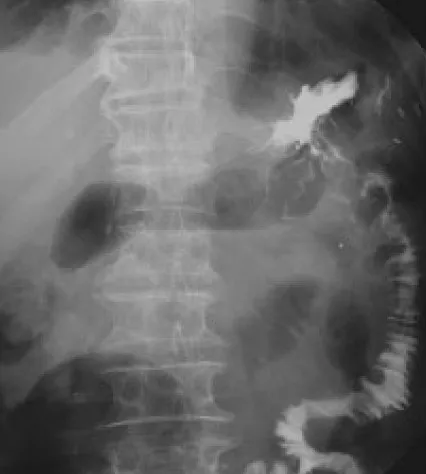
Upper gastrointestinal images shows that most barium medium passes the anastomotic portion, While a little amount passes through the tunnel of the lessere curvature.
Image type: radiology (x_ray)